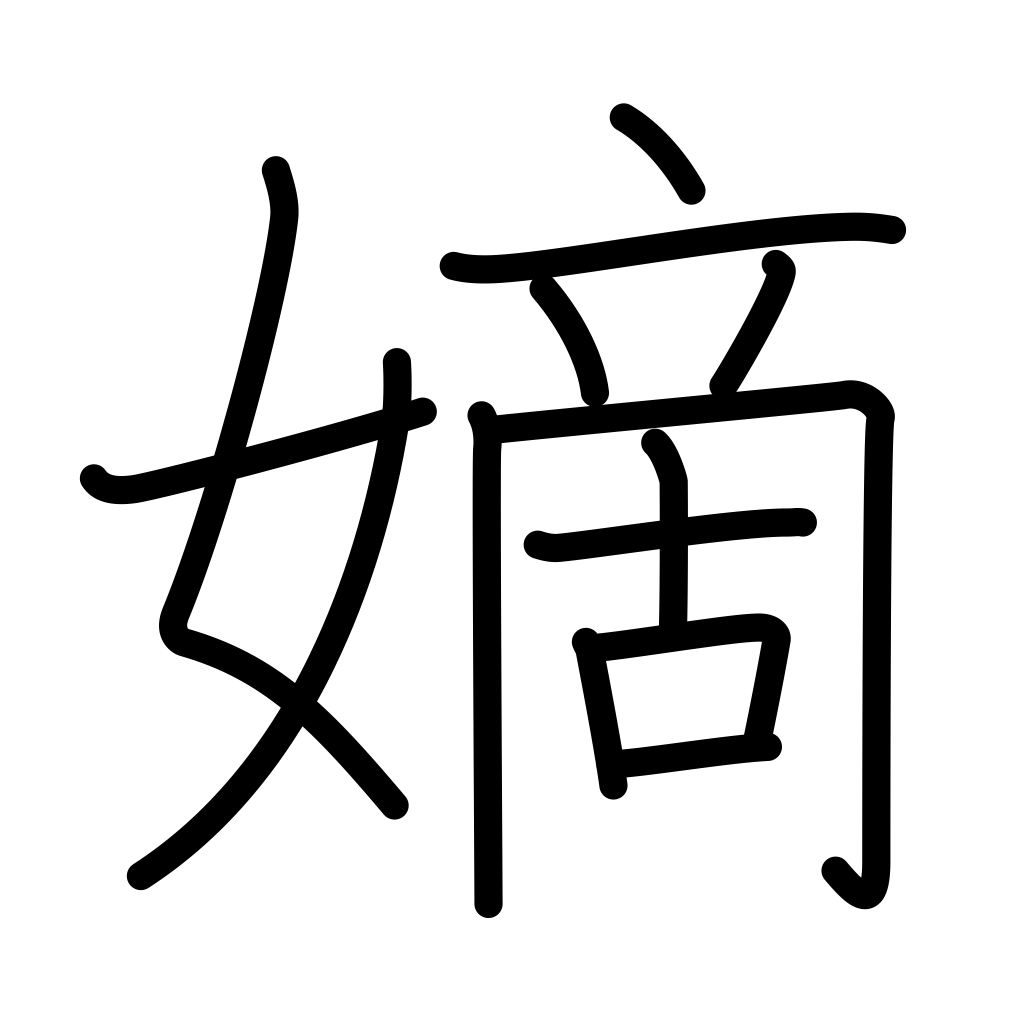
Meaning: legitimate wife